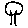
Label: tree